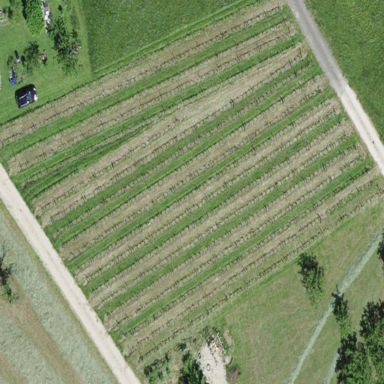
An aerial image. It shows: Vineyard with grape crops.